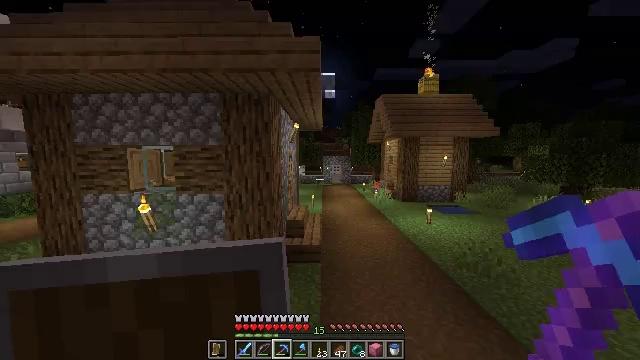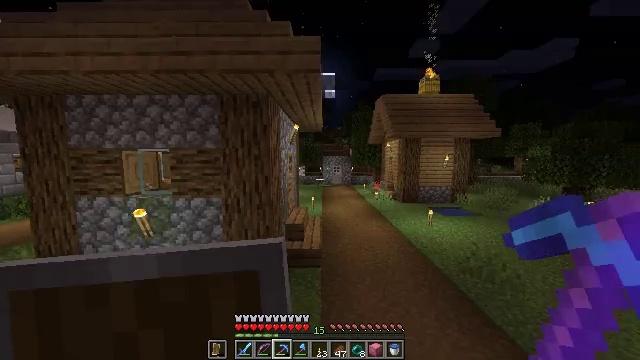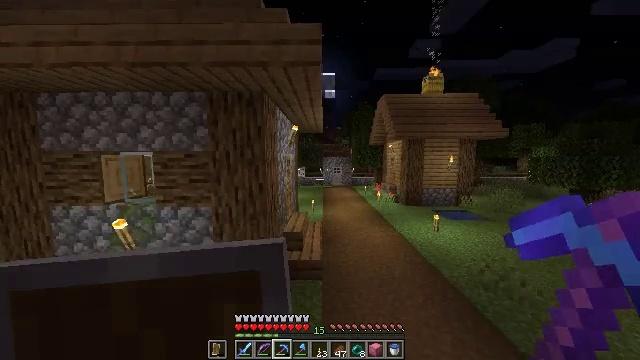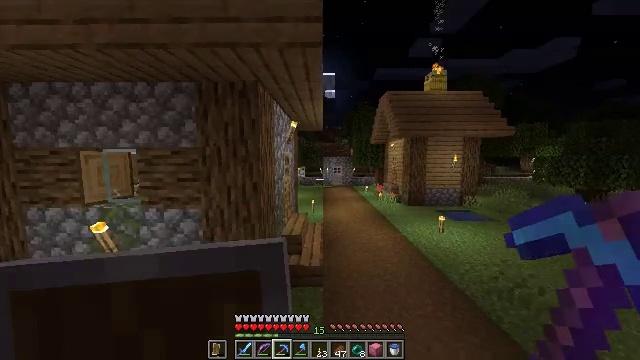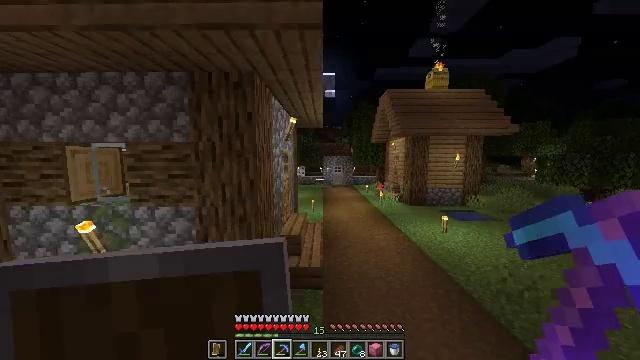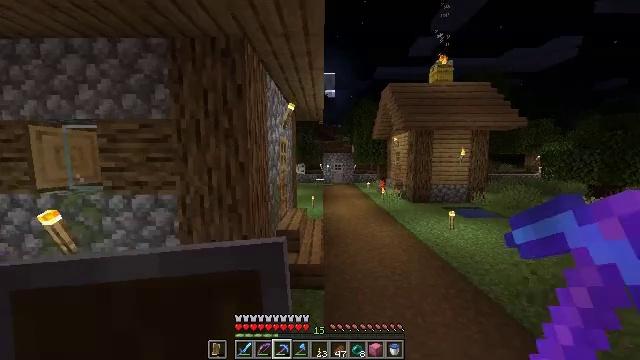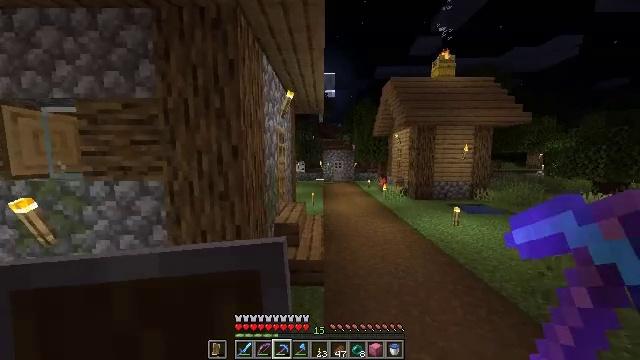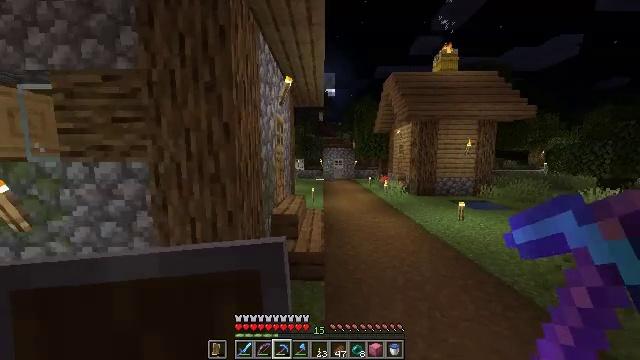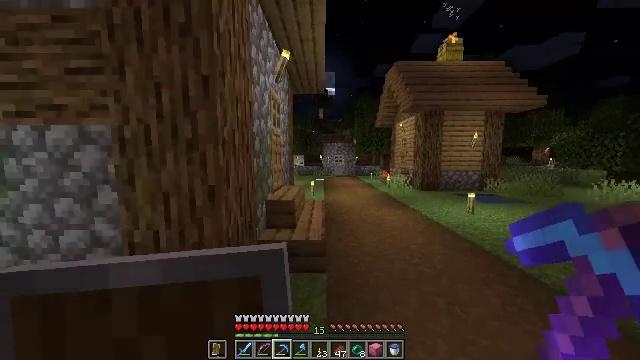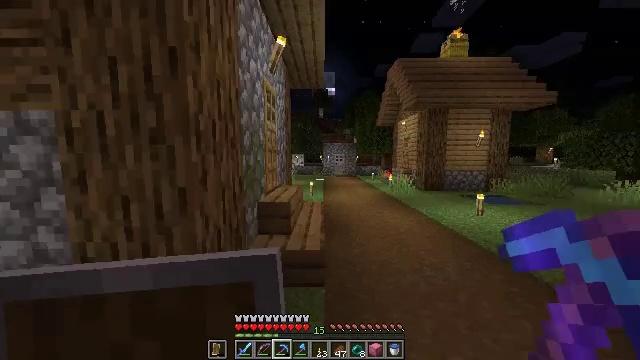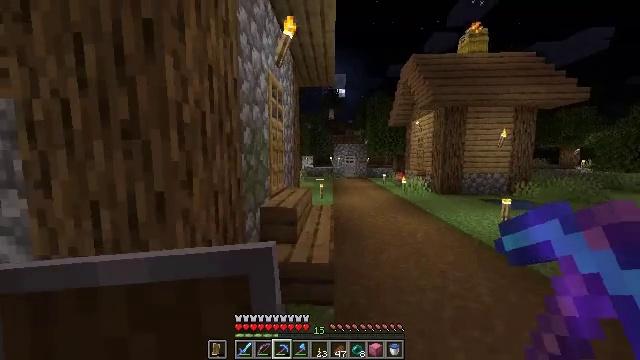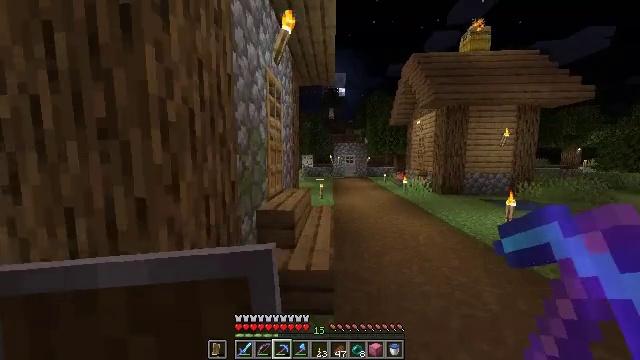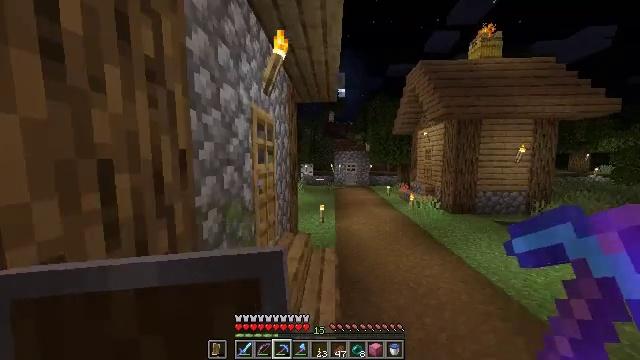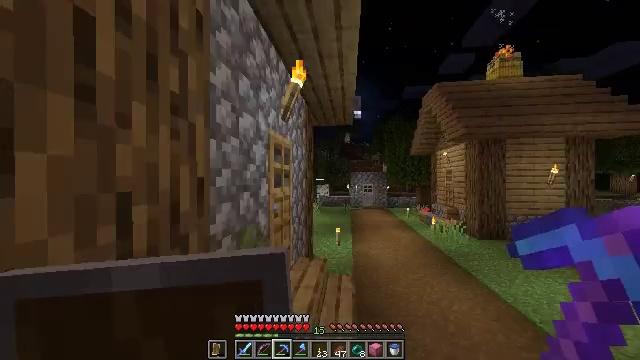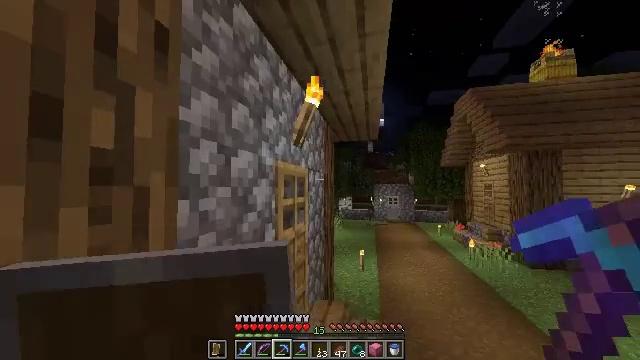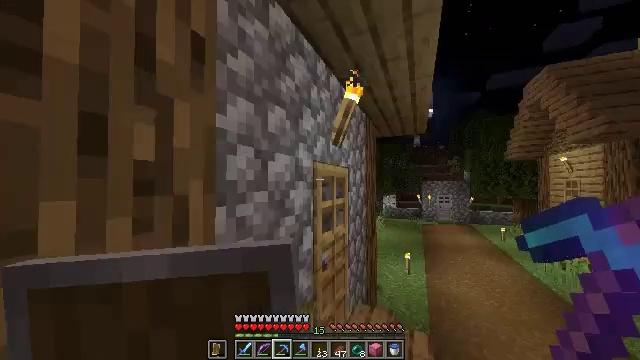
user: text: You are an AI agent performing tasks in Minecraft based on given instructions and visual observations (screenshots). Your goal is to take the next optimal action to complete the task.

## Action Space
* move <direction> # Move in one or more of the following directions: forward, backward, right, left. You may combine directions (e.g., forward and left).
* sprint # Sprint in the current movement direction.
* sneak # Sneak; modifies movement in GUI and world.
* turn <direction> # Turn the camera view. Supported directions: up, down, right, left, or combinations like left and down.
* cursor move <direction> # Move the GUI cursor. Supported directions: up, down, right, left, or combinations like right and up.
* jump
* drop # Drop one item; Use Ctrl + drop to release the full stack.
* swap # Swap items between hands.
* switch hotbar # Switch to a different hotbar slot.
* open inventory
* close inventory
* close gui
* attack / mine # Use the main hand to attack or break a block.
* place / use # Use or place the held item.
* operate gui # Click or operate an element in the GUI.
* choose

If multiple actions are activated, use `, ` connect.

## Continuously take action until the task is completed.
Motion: motion action
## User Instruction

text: Mine nether wart from its patch.
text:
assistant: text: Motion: move forward, sprint
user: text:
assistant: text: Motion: move forward
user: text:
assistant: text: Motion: move forward
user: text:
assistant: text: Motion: move forward
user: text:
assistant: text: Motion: move forward
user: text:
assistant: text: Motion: move forward
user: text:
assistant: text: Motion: move forward
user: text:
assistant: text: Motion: move forward
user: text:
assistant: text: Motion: move forward
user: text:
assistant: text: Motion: move forward, turn left
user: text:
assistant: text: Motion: move forward, jump
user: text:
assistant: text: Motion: move forward, jump
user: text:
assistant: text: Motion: move forward, turn left and up
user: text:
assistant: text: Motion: move forward, turn left and up
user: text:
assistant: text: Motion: move forward, turn left
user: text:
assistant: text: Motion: move forward, turn left
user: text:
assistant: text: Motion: move forward, use / place
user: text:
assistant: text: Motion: move forward, use / place
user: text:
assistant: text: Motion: move forward
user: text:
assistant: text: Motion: move forward
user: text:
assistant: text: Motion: move forward, turn left and down
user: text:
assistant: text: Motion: move forward, turn left and down
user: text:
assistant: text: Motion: move forward, turn left and down
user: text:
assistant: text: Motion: move forward, turn left and down
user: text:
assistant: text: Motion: move forward
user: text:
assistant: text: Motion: move forward and move left, turn left and down
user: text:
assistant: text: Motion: move forward and move left, turn right and down
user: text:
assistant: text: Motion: move forward, turn right and down
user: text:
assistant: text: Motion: move forward, turn right and down
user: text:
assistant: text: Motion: move forward, turn right and down